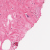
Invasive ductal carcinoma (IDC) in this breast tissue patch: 0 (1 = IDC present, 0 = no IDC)